Question: I have this code for sending mail in PHP:
'''
$headers = "Content-type: text/html;
";
$headers .= 'From: "Registration" <registration@site.com>' . "
";
$headers .= "Reply-To: registration@site.com
";
$headers .= "Return-Path: registration@site.com
";
$mailresult = mail($to, $subject, $message, $headers, '-f registration@site.com');
'''
The mail sends, the from address is set correctly, and it's working almost perfectly.
The problem is that the mail includes the 'From:', 'Reply-To:', and 'Return-Path:' fields in the body of the mail. Here is a snapshot of what it looks like in my Gmail interface:

Here is what the raw headers look like:
'''
X-PHP-Originating-Script: 33:mailtest.php
Content-type: text/html;
Message-Id: <20130316153738.AA739118073@server.com>
Date: Sat, 16 Mar 2013 15:37:38 +0000 (UTC)
From: registration@site.com
From: Registration <registration@site.com>
Reply-To: registration@site.com
Return-Path: registration@site.com
<html>
'''
The first 'From:' seems to be within the actual headers. The second 'From:', and everything after that down to to '<html>' is in the body.
How do I get these header fields out of the email body and into the header where they belong?
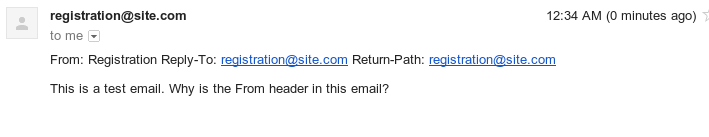
Answer: <URL>
'''
additional_headers (optional)
[...]
Note:
If messages are not received, try using a LF (
) only. Some Unix
mail transfer agents (most notably qmail) replace LF by CRLF
automatically (which leads to doubling CR if CRLF is used). This
should be a last resort, as it does not comply with RFC 2822.
'''